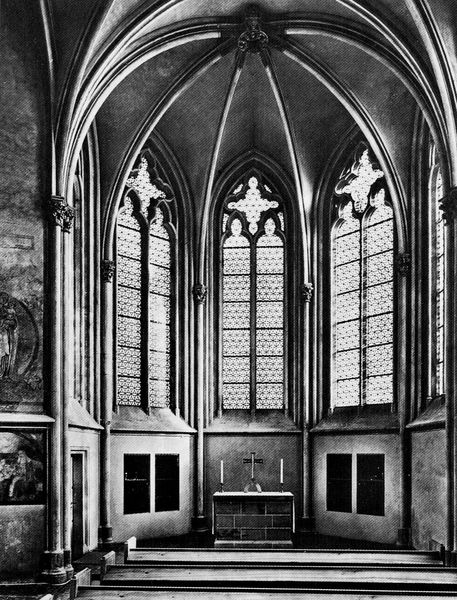
Titel: Marburg, Schloßkapelle
Standort: Marburg (EU - D - H)
Schlagwörter: himmel, weiß, fenster, glas, licht, paris, pfeiler, raum, schwarz, säule, gebäude, stein, bildnis, innenraum, kirche, decke, innen, gotik, renaissance, bogen, kuppel, wandmalerei, kerzen, innenansicht, stufen, foto, bögen, gewölbe, kreuz, dom, rippen, altar, bänke, kathedrale, halbrund, schlussstein, glasfenster, gotisch, kreuzgrat, spitzbögen, apsis, chor, kapelle, zentrum, konche, gothik, streben, masswerk, kreut, tonnengewölbe, lisene, strebepfeiler, innenansich